三年级 · 算术
童童家到学校 1500 米, 到超市 4500 米。学校到超市的距离是多少米?合多少千米?

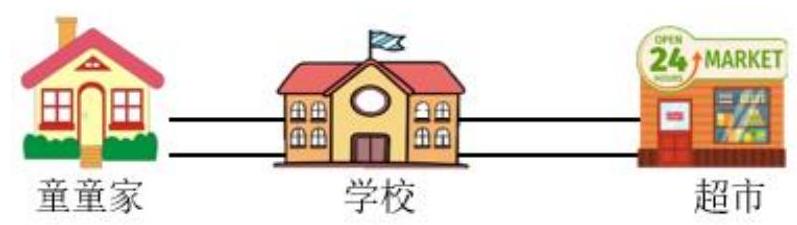
答案: 3000 米; 3 千米

【分析】根据图示可知, 童童家到超市的距离一童童家到学校的距离 $=$ 学校到超市的距离，依此计算并根据“1000 米 $=1$ 千米”将单位化成千米即可，依此解答。

【详解】 $4500-1500=3000$ （米）

3000 米 $=3$ 千米

答：学校到超市的距离是 3000 米，合 3 千米。

【点睛】解答此题的关键是要熟练掌握万以内数之间的减法计算, 以及千米和米之间的换算。